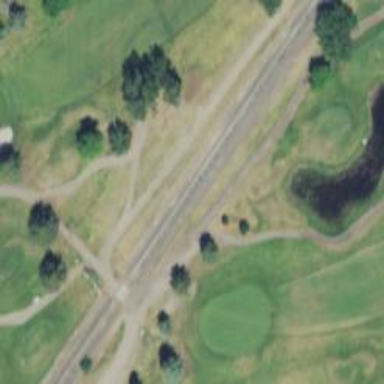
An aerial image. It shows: Service road used as golf cart path.